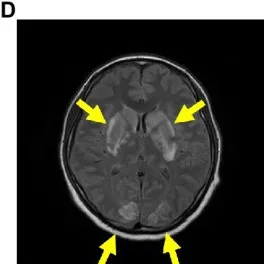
Head MRI on admission. FLAIR. Sequences in the bilateral occipital regions, caudate nucleus, and putamen. Abbreviations: MRI, magnetic resonance imaging; PRES, posterior reversible encephalopathy syndrome; FLAIR, fluid-attenuated inversion recovery.
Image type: radiology (mri)